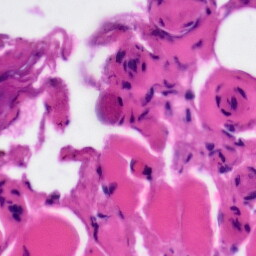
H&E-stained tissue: Tonsil